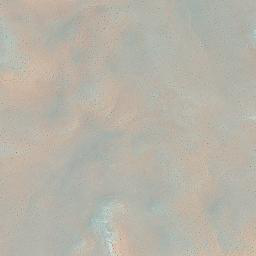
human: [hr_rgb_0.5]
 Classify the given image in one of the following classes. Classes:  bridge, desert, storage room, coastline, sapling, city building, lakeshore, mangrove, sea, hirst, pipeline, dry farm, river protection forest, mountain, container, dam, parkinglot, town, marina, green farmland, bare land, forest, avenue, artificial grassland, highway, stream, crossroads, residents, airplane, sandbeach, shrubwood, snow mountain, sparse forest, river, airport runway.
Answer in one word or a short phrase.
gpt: desert